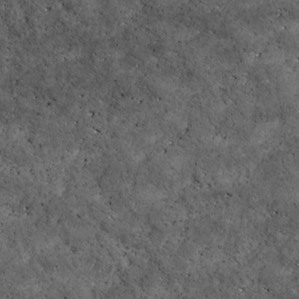
Label: non_frost